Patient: sex F, age 71
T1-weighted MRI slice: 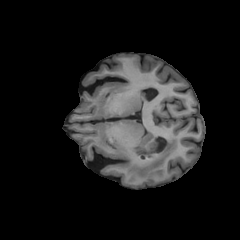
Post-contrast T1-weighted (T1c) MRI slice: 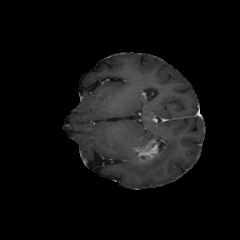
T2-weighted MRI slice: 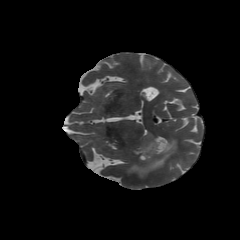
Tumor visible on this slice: yes
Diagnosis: Glioblastoma, IDH-wildtype
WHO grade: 4